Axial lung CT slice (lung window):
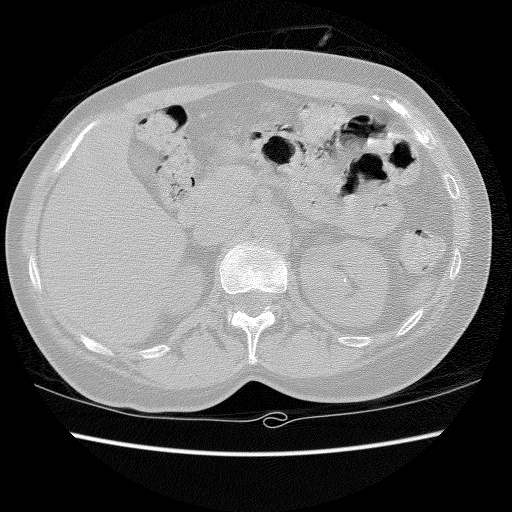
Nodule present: no